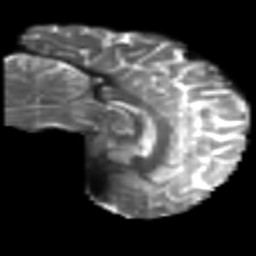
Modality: T2w
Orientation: sagittal
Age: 39
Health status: ill
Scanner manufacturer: philips
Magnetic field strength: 3 T
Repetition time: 9 s
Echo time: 0.127 s